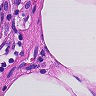
Metastatic tissue present: no